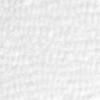
Label: no_change